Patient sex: M
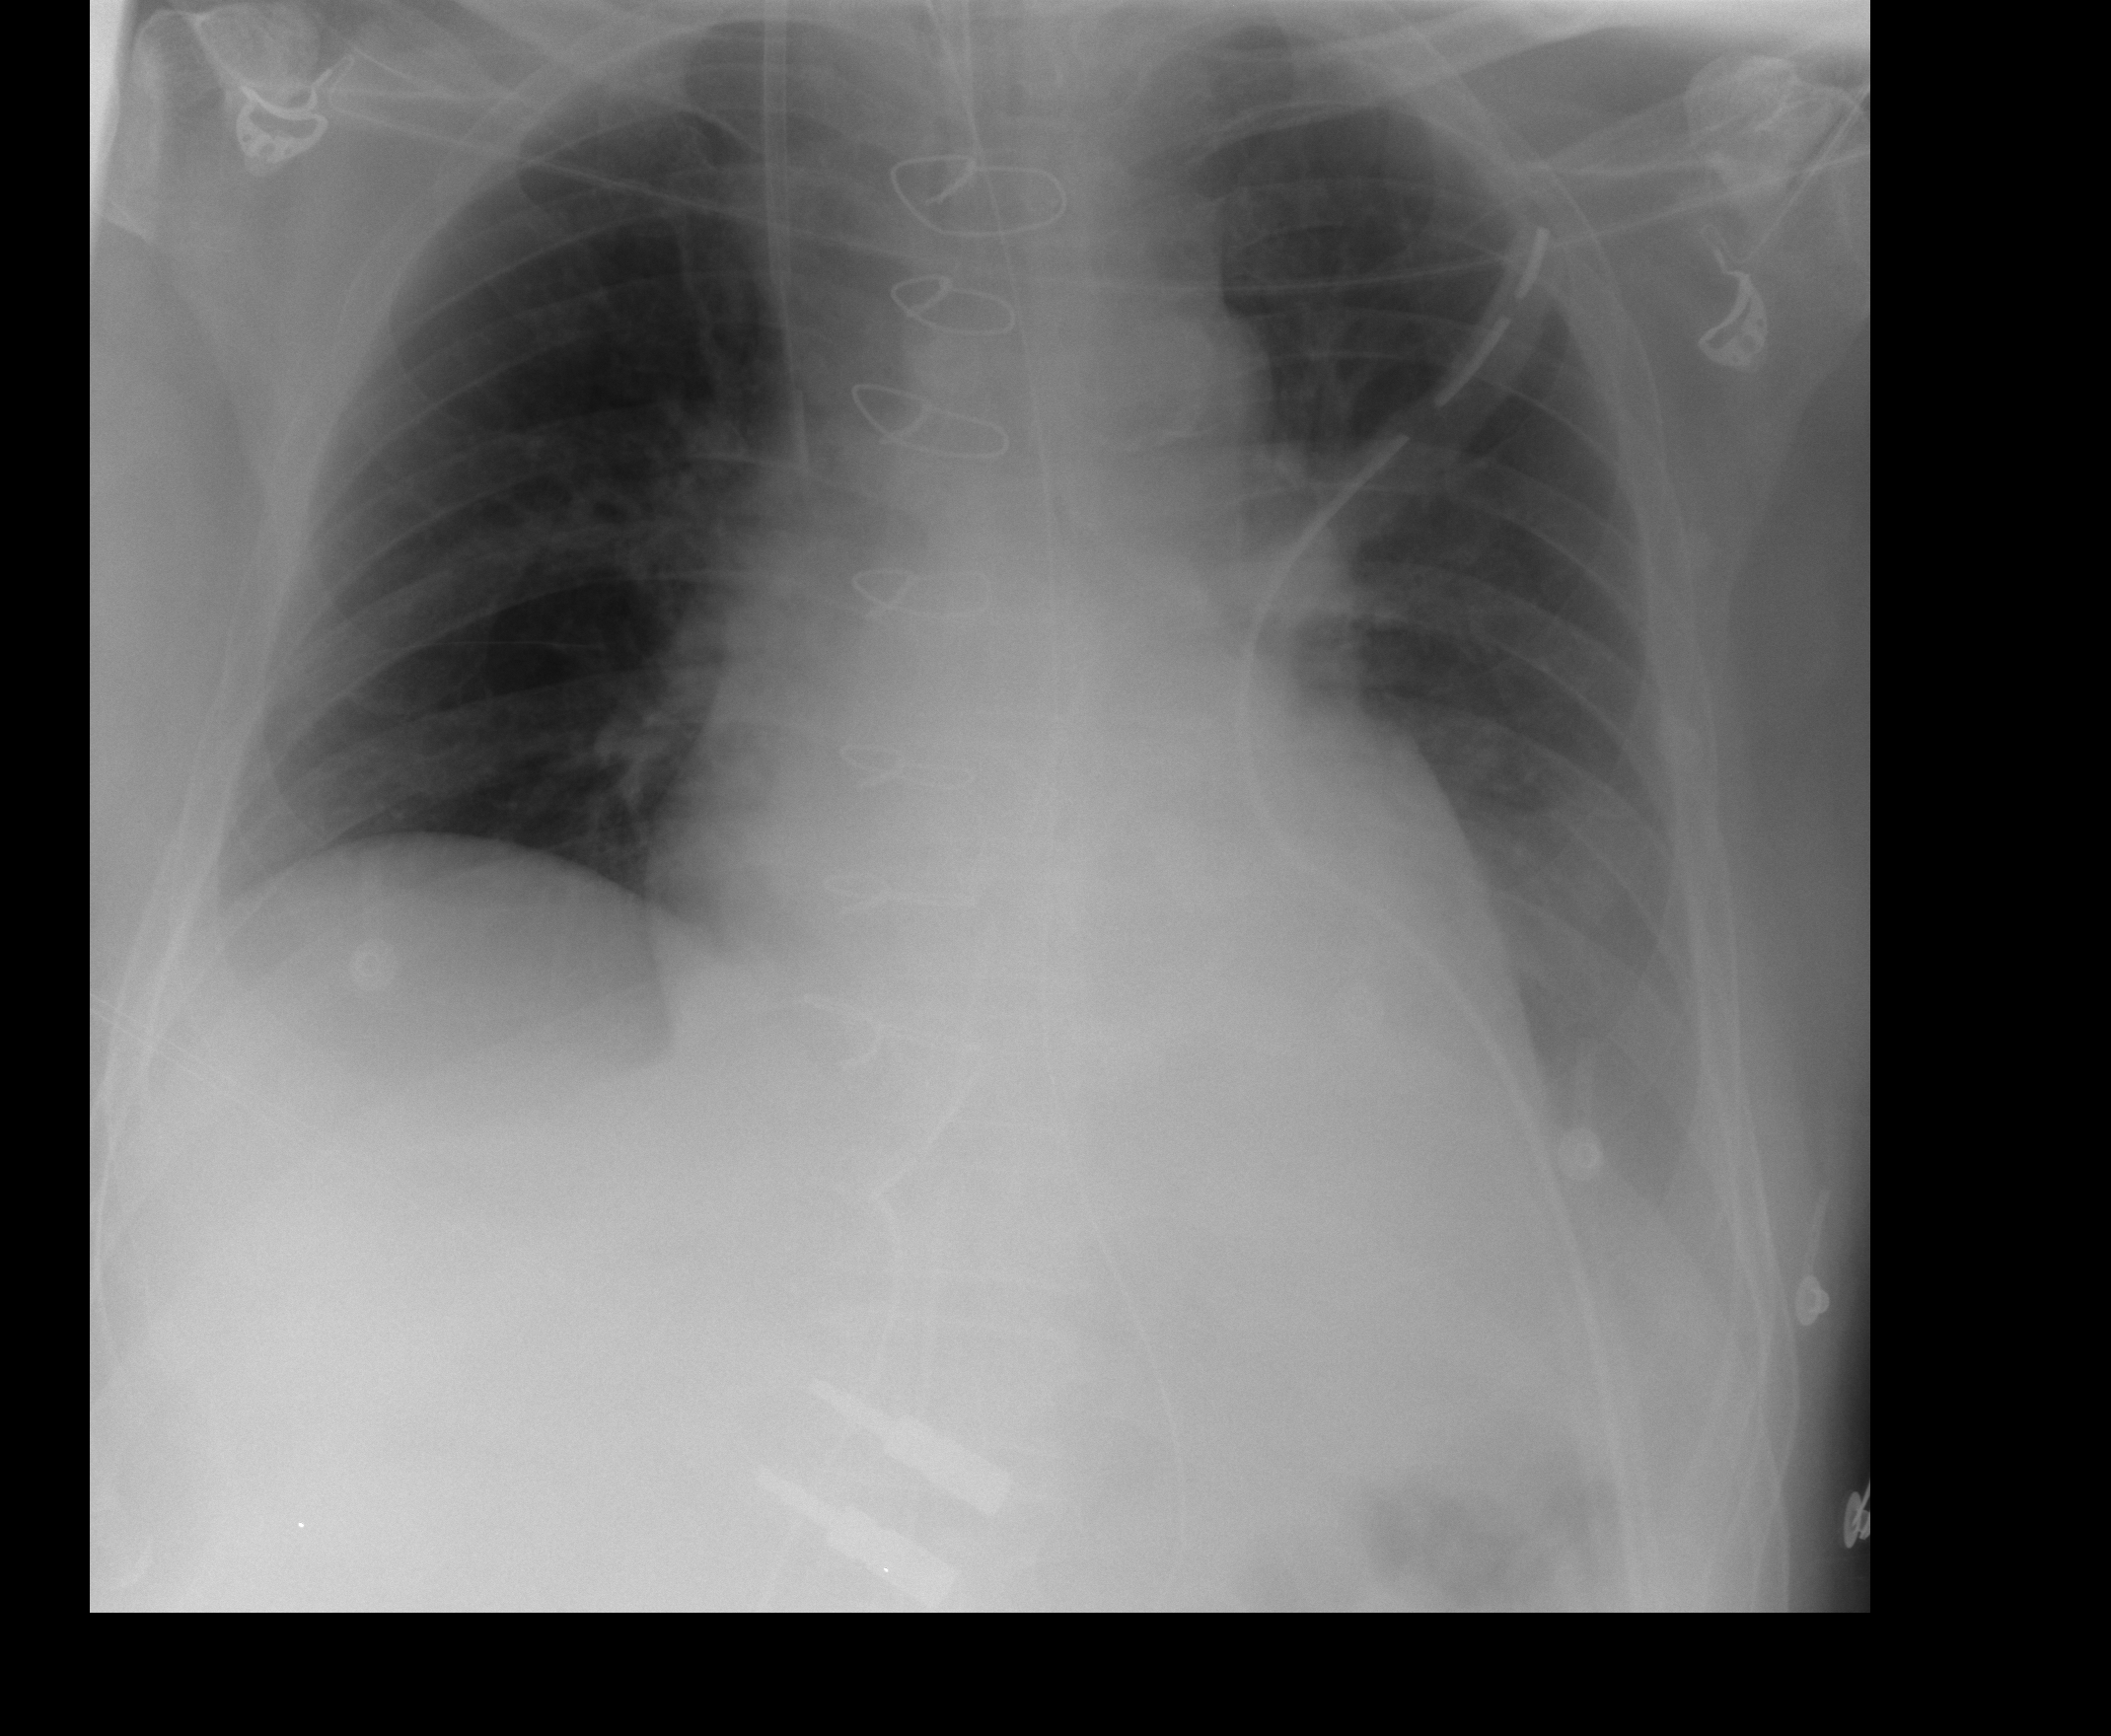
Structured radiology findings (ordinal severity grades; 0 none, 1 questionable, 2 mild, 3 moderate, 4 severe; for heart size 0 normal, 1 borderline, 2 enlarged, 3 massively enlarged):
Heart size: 1
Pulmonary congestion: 1
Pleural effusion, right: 0
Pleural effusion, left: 2
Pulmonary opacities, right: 0
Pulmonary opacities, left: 0
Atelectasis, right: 0
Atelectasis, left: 2